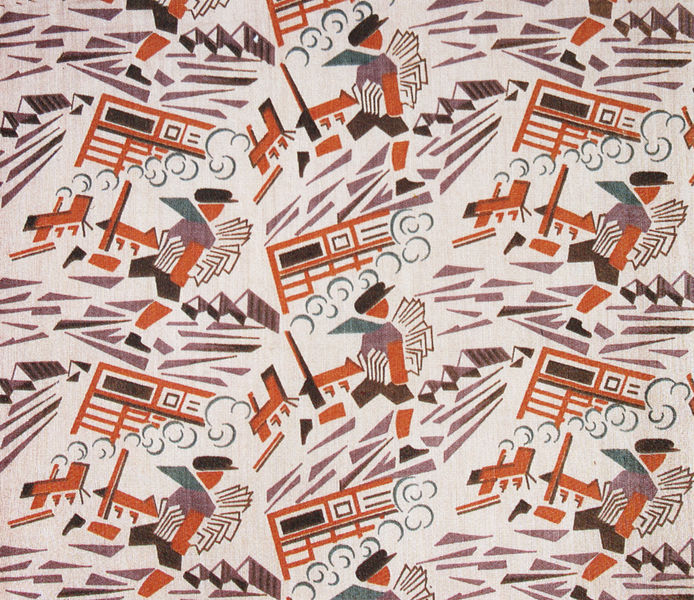
Titel: Stoffmusterentwurf "Zeitungsjunge"
Standort: St. Petersburg
Institution: Museum des Muchina-Instituts für Industrie-Design
Schlagwörter: weiß, wolken, schwarz, haus, flächig, muster, mütze, architektur, häuser, qualm, rauch, kamin, schornstein, grafik, graphik, lila, violett, fabrik, industrie, junge, zeitung, entwurf, zeit, bote, wiederholung, russisch, kringel, laufjunge, roboterhaft, zeitungsjunge